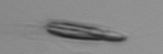
Label: Chrysochromulina